Interaction volume radius: 10 \u00c5
Interaction volume height: 40 \u00c5
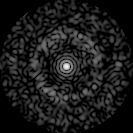
Disorder parameter: 0.8333